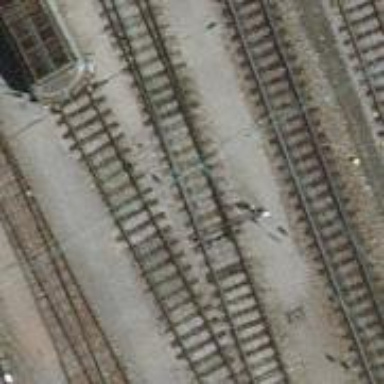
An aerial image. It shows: Railway switch with the turnout side on the left.